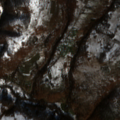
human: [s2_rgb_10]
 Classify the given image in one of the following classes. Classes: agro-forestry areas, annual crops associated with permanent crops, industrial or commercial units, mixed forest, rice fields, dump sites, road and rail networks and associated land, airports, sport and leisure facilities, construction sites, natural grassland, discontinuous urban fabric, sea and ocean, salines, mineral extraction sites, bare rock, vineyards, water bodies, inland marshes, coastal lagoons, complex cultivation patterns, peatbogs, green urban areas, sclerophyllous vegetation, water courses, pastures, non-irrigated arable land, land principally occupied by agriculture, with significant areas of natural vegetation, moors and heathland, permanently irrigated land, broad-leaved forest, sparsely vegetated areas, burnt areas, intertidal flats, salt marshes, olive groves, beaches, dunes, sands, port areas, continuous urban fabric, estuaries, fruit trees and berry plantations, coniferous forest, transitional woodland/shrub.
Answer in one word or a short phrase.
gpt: pastures, land principally occupied by agriculture, with significant areas of natural vegetation, broad-leaved forest, transitional woodland/shrub